Interaction volume radius: 10 \u00c5
Interaction volume height: 10 \u00c5
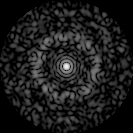
Disorder parameter: 0.8363